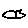
Label: fish